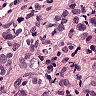
Metastatic tissue present: yes